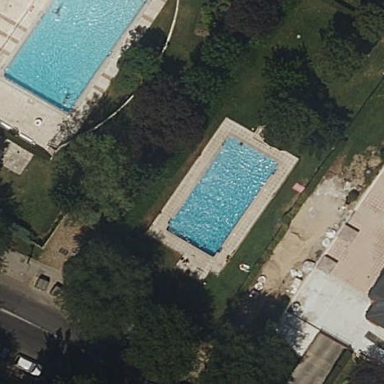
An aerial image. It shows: Swimming pool located in leisure land.